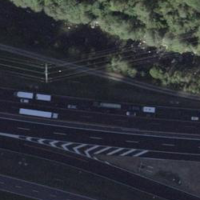
EUNIS habitat code: 57
Species observed at this site:
Tettigonia cantans
Turdus merula
Cyanistes caeruleus
Parus major
Periparus ater